Question: Here's my custom buttons template:
'''
<Button.Template>
<ControlTemplate TargetType="{x:Type Button}">
<Grid>
<Path x:Name="Inner" Stretch="Fill" Fill="{TemplateBinding Background}" Data="F1 M 249.989,59.8321L 399.989,59.8321L 429.989,88.1654L 399.989,120.165L 249.989,120.165L 279.989,88.1654L 249.989,59.8321 Z ">
<Path.Effect>
<DropShadowEffect BlurRadius="10" Opacity="0.5" ShadowDepth="4" />
</Path.Effect>
</Path>
<ContentPresenter HorizontalAlignment="Center" VerticalAlignment="Center" />
<Path x:Name="Border" Stretch="Fill" Stroke="{TemplateBinding BorderBrush}" Data="F1 M 249.989,59.8321L 399.989,59.8321L 429.989,88.1654L 399.989,120.165L 249.989,120.165L 279.989,88.1654L 249.989,59.8321 Z " />
</Grid>
</ControlTemplate>
</Button.Template>
'''
And here's how it displays:

What I'd like it to do is to size the 2 Path's so that it fits the content. This is part of a breadcrumb custom control, and I'd like each breadcrumb to only take up as much space as is needed. I can't figure out how to get the Path's to size to the ContentPresenter.
I've tried binding the width and height of the path's to the ContentPresenters width and height but no dice :/
Note that in the image above, the text fits in the width and height of the Path, however, when I add text or remove text from the ContentPresenter, it does not resize.
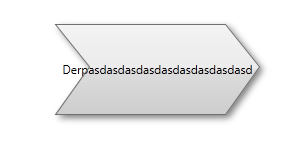
Answer: I'd suggest binding the 'Path' property to the 'ActualWidth'/'ActualHeight' of the ContentPresenter, using a 'Converter' to calculate the 'Path.Data'
Since two properties are needed (Height and Width), you'll need an <URL>, or you'll need to pass the entire 'ContentPresenter' into your binding, like this:
'''
Path Data="{Binding ElementName=MyContentPresenter,
Converter={StaticResource Path1Converter}}" />
'''
Also, don't forget you can use lowercase letters in your 'Path.Data' to specify relative points instead of always having to use absolute points.